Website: bh-photo
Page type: customer-info-address
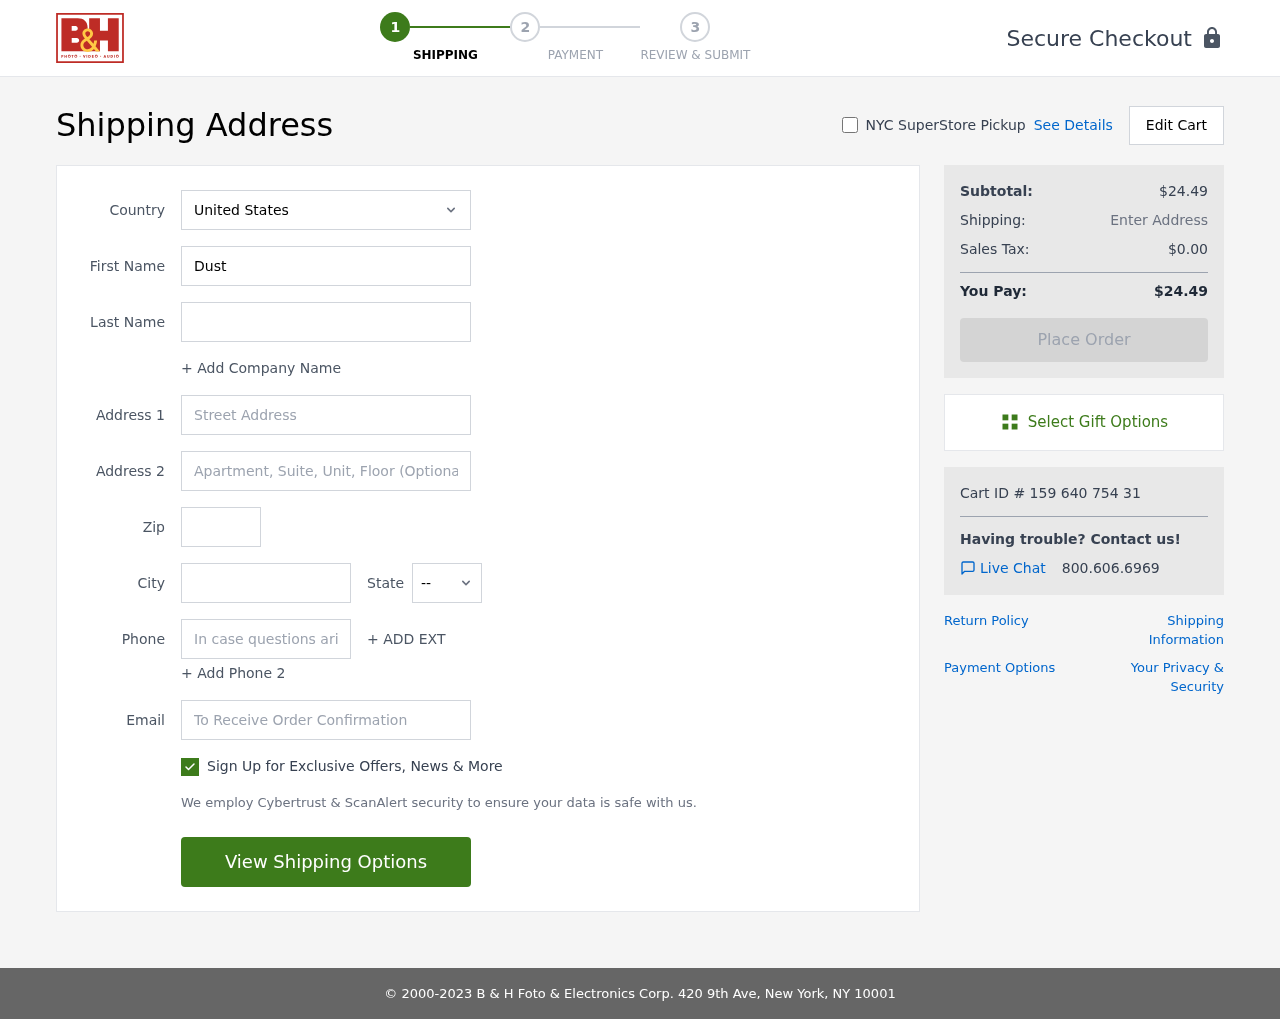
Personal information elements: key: PII_CITY
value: Cindyfort
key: PII_COUNTRY
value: United States
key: PII_EMAIL
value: dustin_phillips@gmail.com
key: PII_FIRSTNAME
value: Dustin
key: PII_LASTNAME
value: Phillips
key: PII_PHONE
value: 2995006101
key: PII_POSTCODE
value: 84431
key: PII_STATE_ABBR
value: KY
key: PII_STREET
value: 675 Virginia Crest
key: PII_STREET2
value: Apt. 627
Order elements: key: ORDER_SUBTOTAL
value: $24.49
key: ORDER_TAX
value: $0.00
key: ORDER_TOTAL
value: $24.49
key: ORDER_ID
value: Cart ID # 159 640 754 31